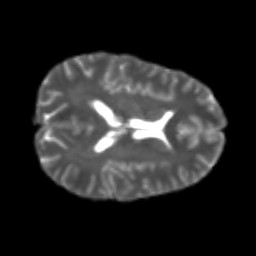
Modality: T2w
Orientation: axial
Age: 25
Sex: male
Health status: healthy
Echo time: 0.074 s